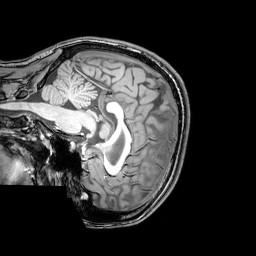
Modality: T1w
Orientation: sagittal
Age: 22
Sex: female
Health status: healthy
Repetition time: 0.081 s
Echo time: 0.037 s